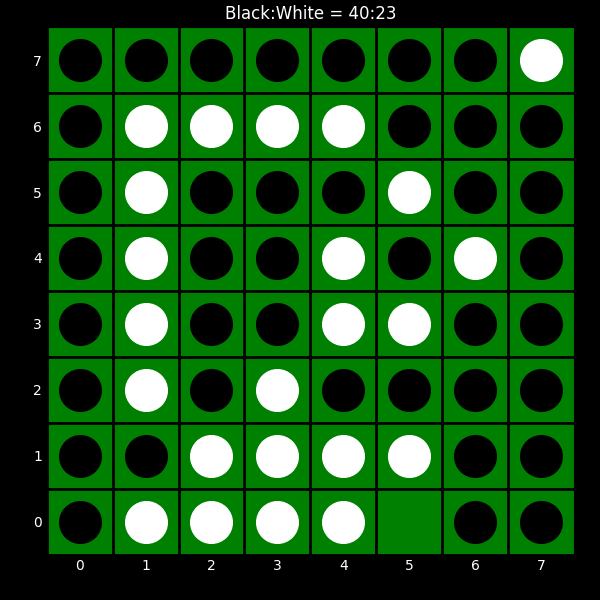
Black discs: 40
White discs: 23